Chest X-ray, AP view. Patient: 46 years old, sex M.
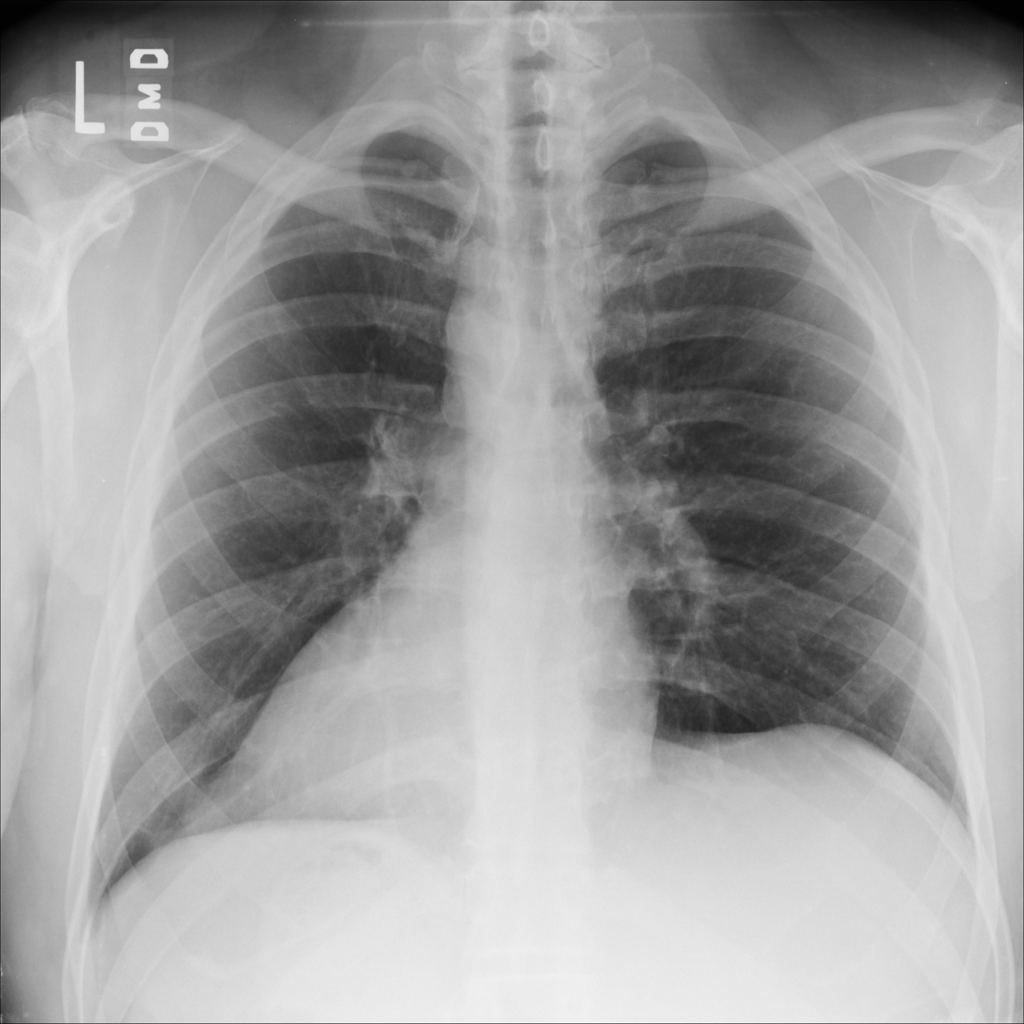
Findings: No Finding